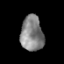
Tissue: prostate
Cell type: T cells
Senescence score: 0.2373
Nuclear area (px): 782
Mean DAPI intensity: 132.398